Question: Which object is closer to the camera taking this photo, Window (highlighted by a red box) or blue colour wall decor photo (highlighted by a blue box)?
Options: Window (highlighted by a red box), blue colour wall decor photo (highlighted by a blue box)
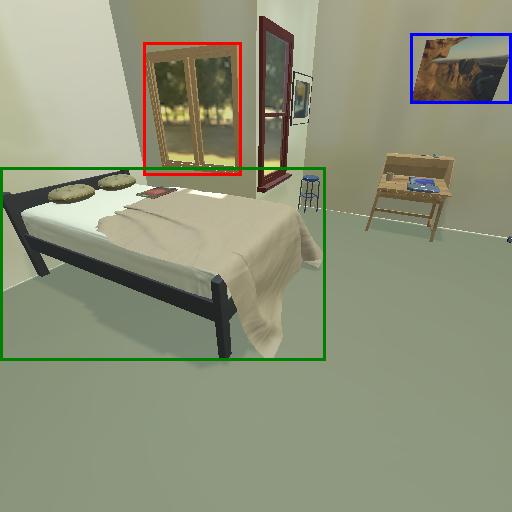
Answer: Window (highlighted by a red box)